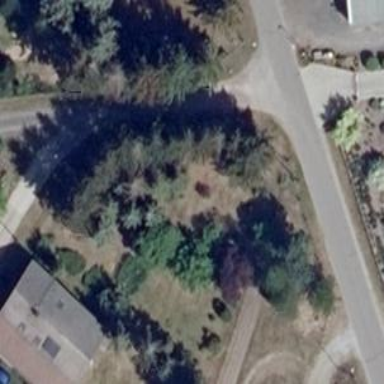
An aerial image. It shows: Row of evergreen needle-leaved trees.